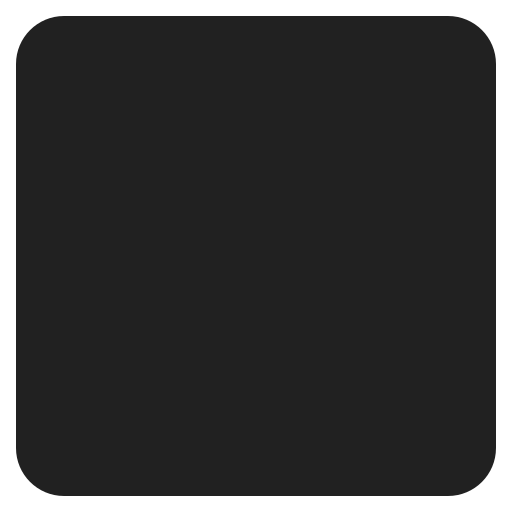
black large square high contrast